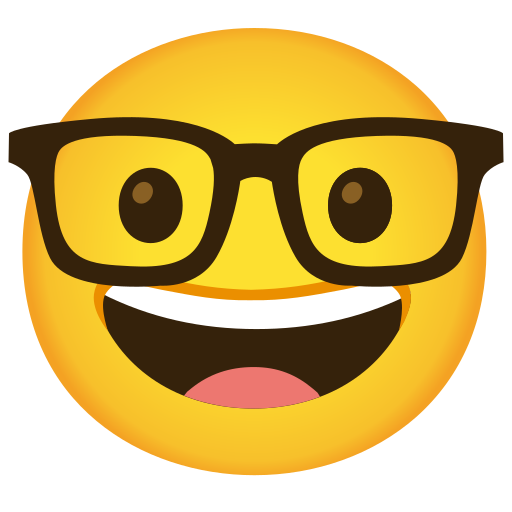
Emoji: 🤓